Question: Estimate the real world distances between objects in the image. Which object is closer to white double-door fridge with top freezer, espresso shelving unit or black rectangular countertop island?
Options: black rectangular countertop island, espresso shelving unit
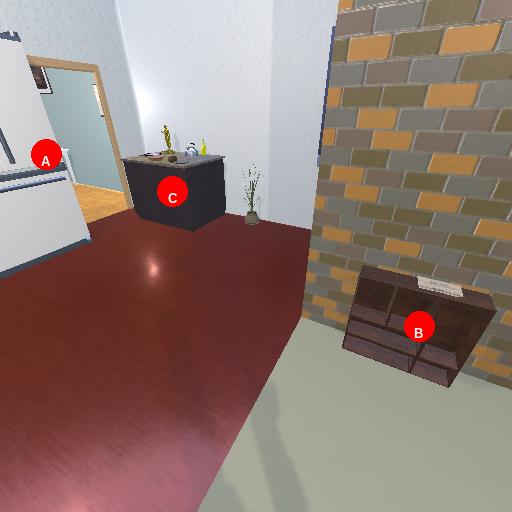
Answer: black rectangular countertop island